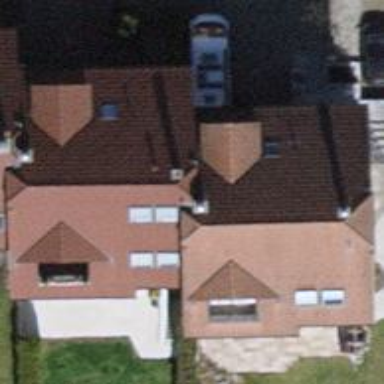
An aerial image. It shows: Gabled terrace building with the roof oriented across.